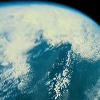
Label: cloud